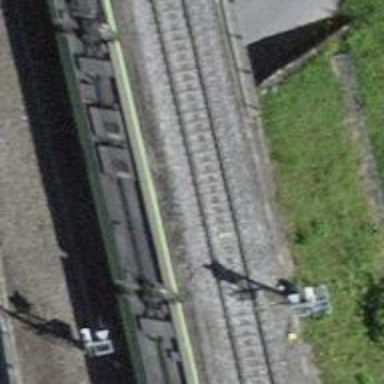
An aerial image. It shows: Railway bridge with electrified tracks and single contact line.